Question: This is my project structure:

I am going to add 'css' file into 'HeaderTester.xhtml' file:
This is 'HeaderTester.xhtml':
'''
<?xml version='1.0' encoding='UTF-8' ?>
<!DOCTYPE html PUBLIC "-//W3C//DTD XHTML 1.0 Transitional//EN" "http://www.w3.org/TR/xhtml1/DTD/xhtml1-transitional.dtd">
<html xmlns="http://www.w3.org/1999/xhtml"
xmlns:h="http://xmlns.jcp.org/jsf/html">
<h:head>
<title>Here is header</title>
<link rel="stylesheet" type="text/css" href="headerStyle.css"/>
</h:head>
<h:body>
This is Header tester class
<div id="header">
<h3>Sajjad HTlo</h3>
</div>
</h:body>
</html>
'''
Css File:
'''
*{
margin: 0;
padding: 0;
}
#header{
background-color: gray;
width: 100%;
height: 60px;
}
h1{
color: silver;
}
'''
But just displays texts in result!
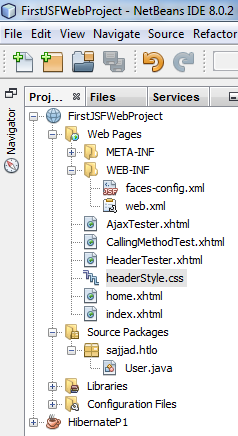
Answer: Regarding your 'XML namespaces' declaration, you are using JSF 2.2.
Since JSF 2.0, you can place CSS, JavaScript files and images(and other files) into a directory in the root of your web application.

Then, you can include your CSS using the 'h:outputStylesheet' :
'''
<h:outputStylesheet library="css" name="styles.css"/>
'''